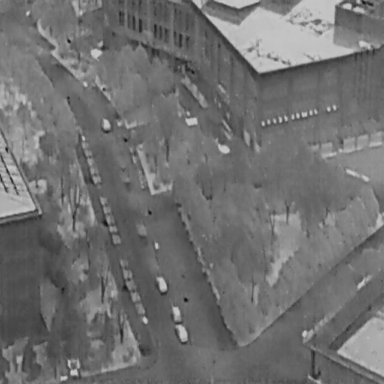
There are four Cars in the infrared image.